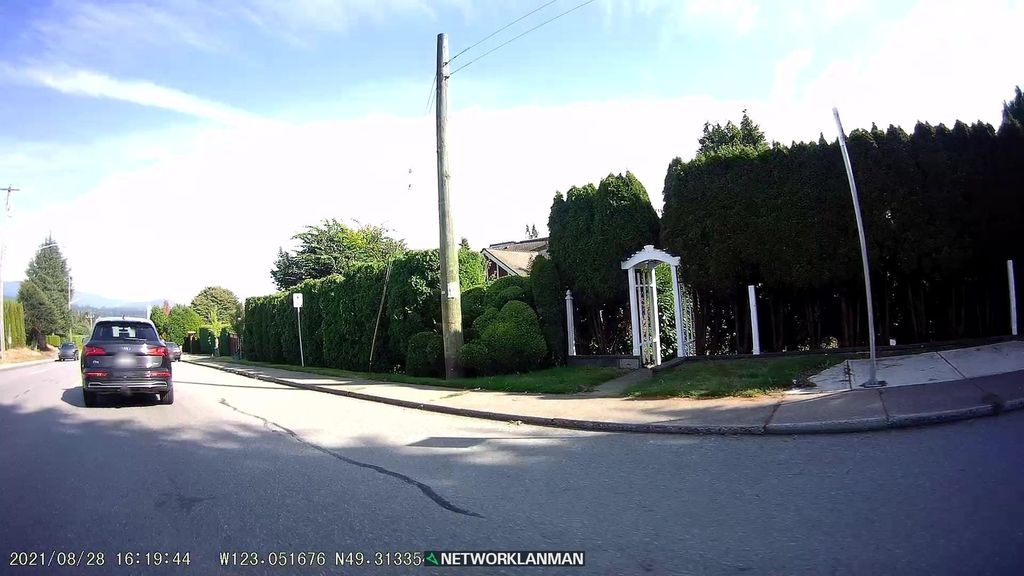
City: vancouver